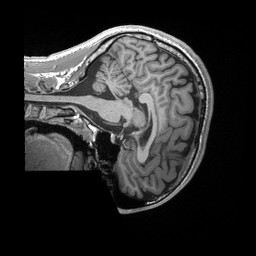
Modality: T1w
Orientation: sagittal
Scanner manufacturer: siemens
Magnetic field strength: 3 T
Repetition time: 2.4 s
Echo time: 0.00224 s